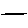
Label: line